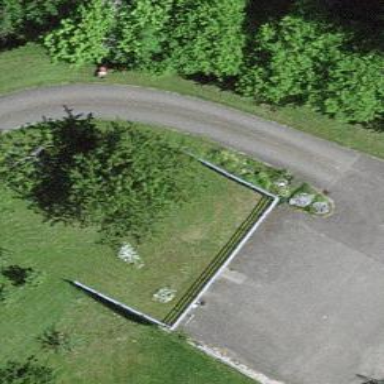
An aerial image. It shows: Garage.